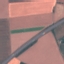
Land use / land cover class: Highway